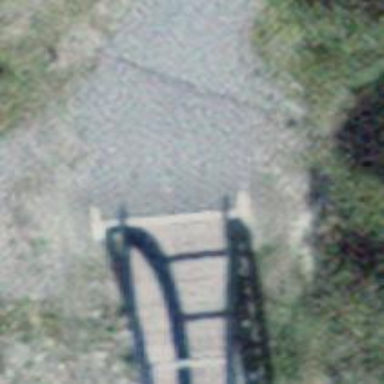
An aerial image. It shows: Path bridge designed for nordic skiing. The skiing route includes both classic and skating techniques.